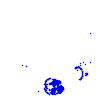
Particle: pion